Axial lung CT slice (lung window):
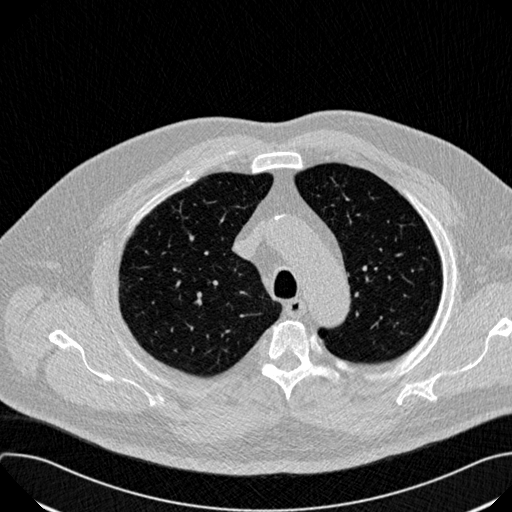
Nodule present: no